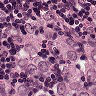
Metastatic tissue present: yes